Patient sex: M
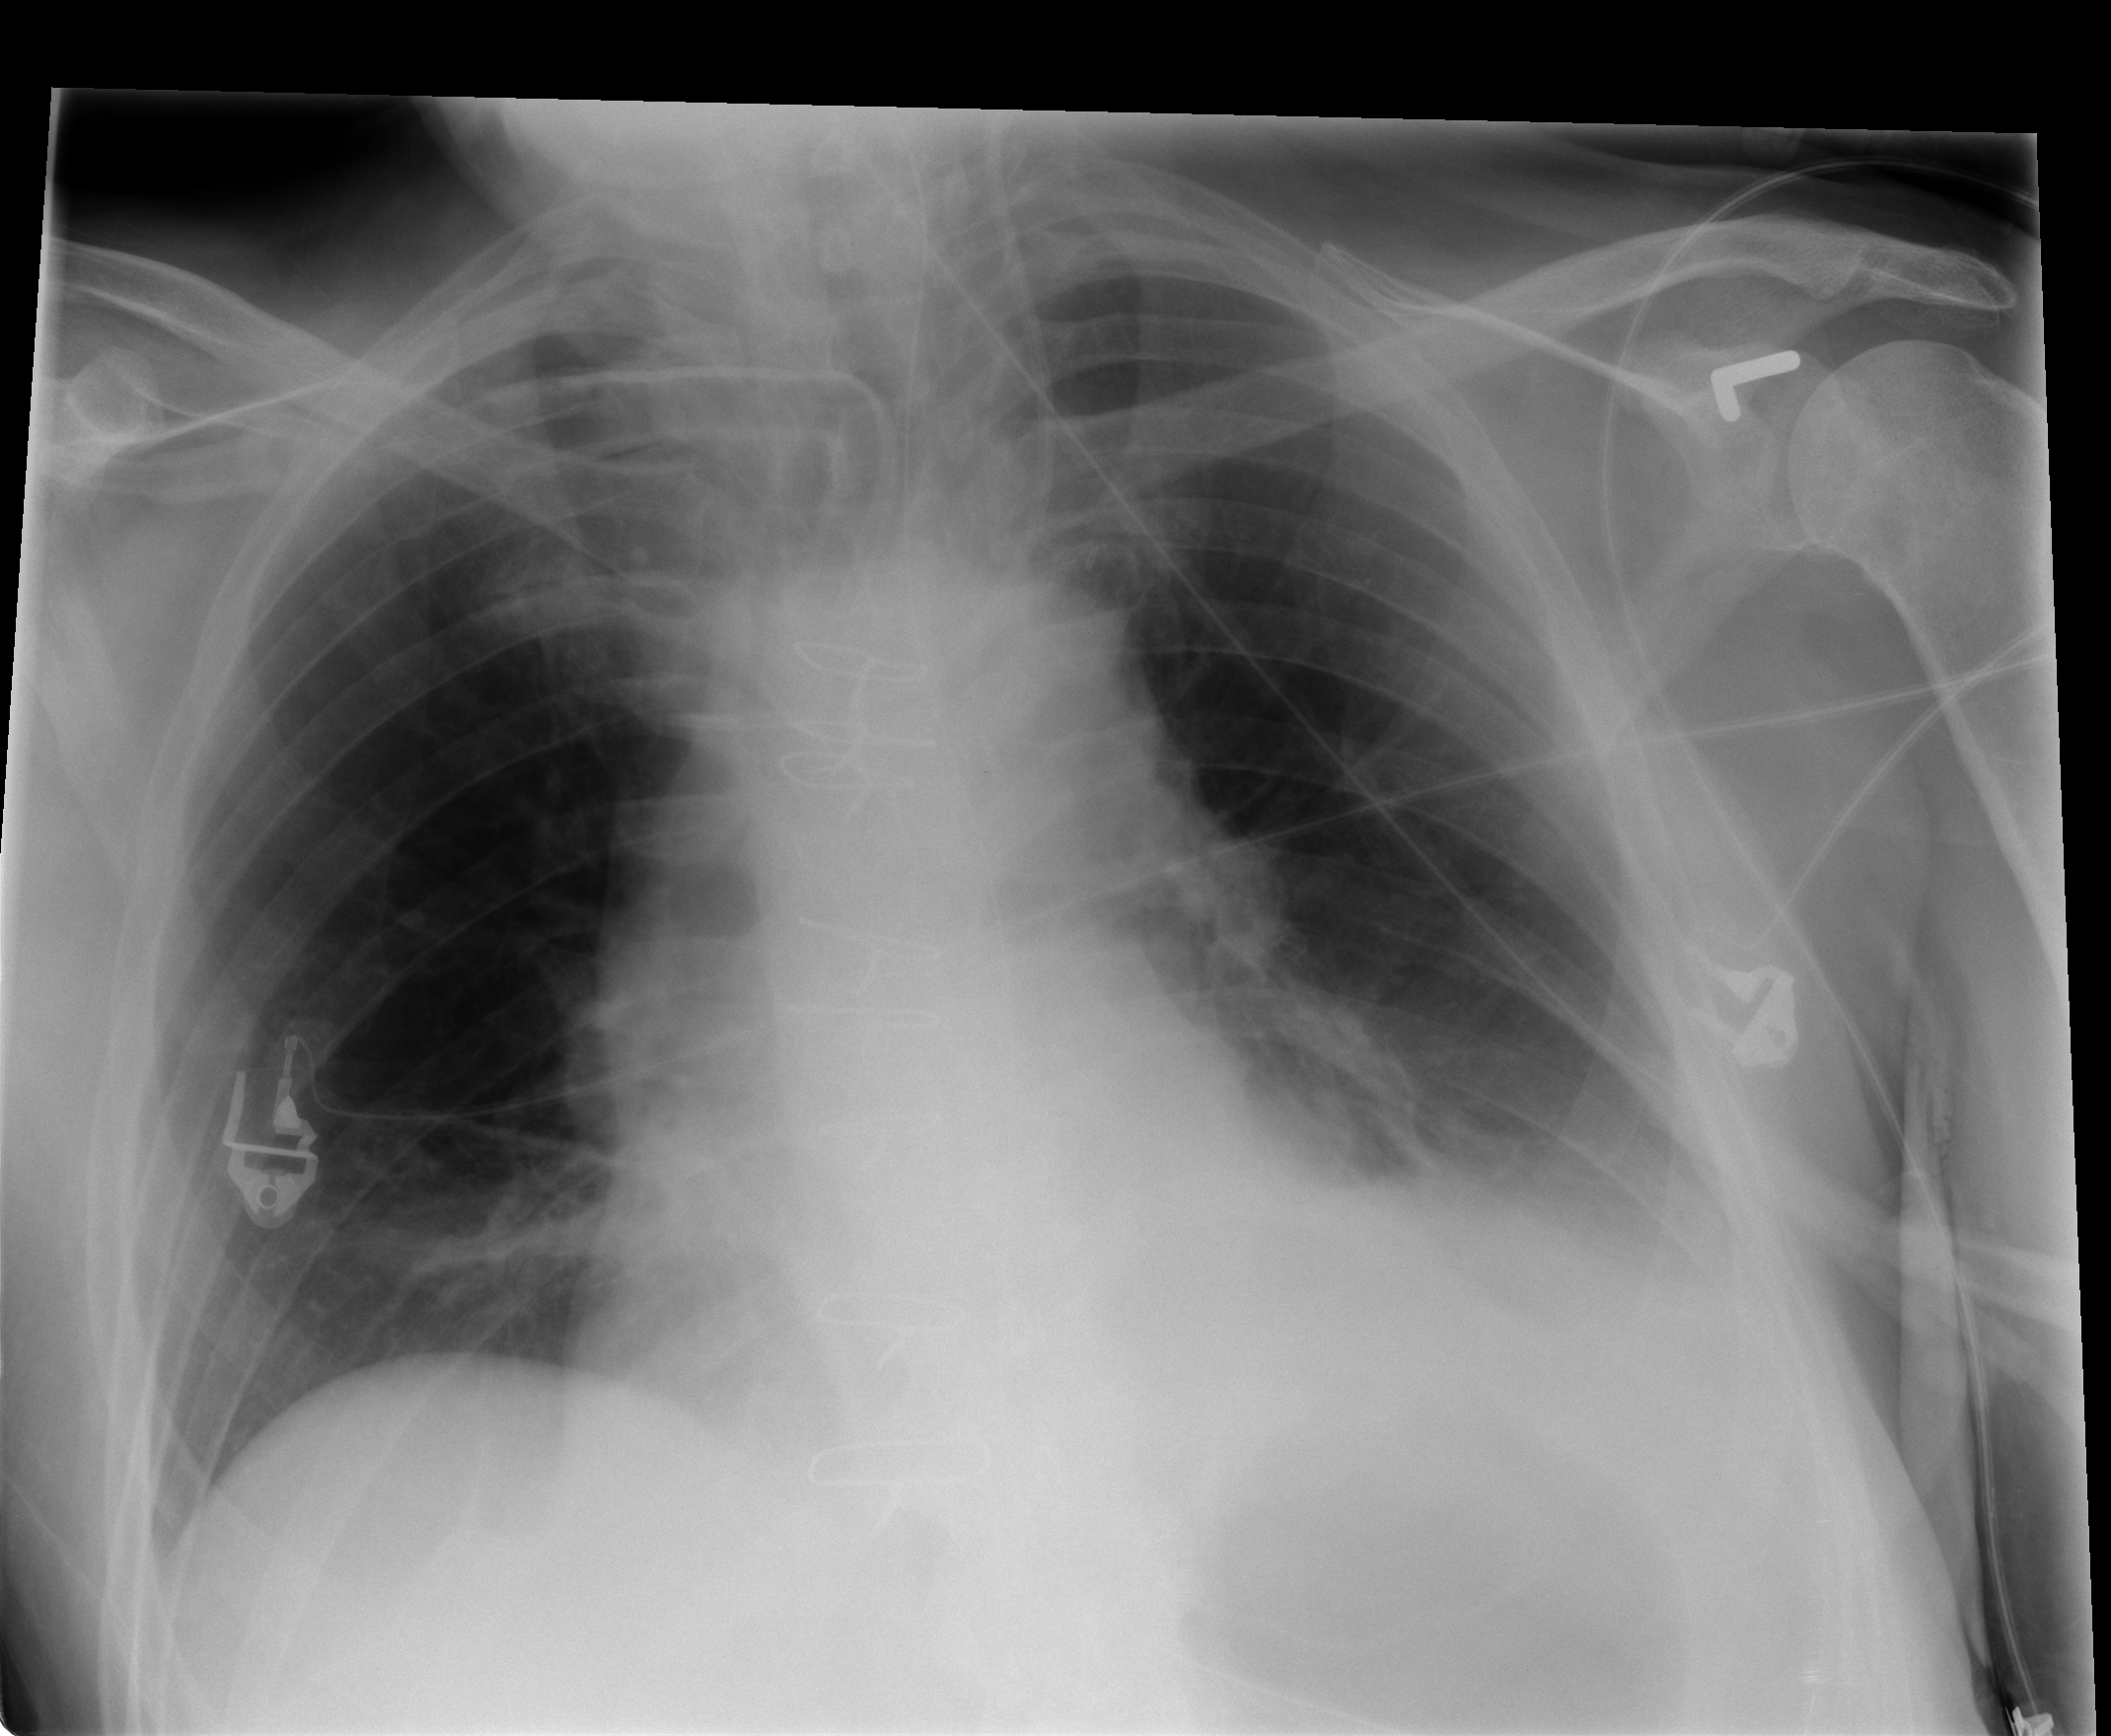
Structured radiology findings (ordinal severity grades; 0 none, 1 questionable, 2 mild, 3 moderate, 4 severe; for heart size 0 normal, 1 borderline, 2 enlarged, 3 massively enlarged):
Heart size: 1
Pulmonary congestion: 1
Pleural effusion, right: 0
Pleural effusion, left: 2
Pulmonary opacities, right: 0
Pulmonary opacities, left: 0
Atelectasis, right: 2
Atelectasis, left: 2